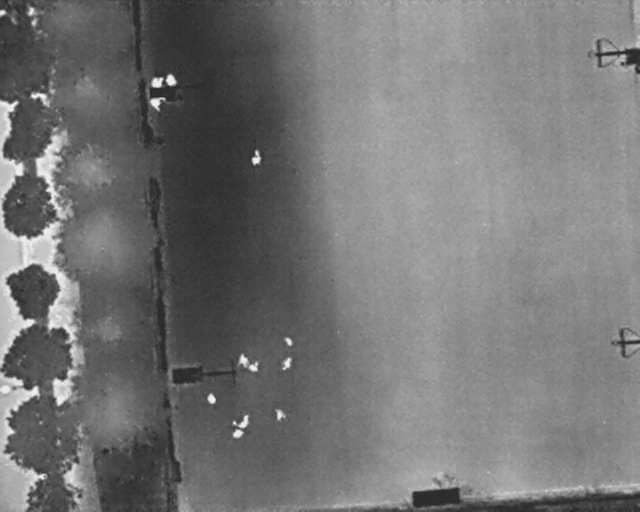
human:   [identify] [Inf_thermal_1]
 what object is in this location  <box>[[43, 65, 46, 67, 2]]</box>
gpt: <ref>1 small person at the center</ref>

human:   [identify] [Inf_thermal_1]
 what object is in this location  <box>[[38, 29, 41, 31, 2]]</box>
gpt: <ref>1 medium person at the center</ref>